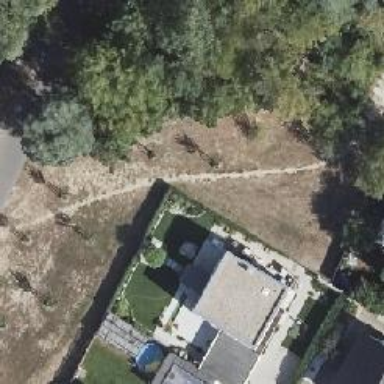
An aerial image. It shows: Path on the ground.